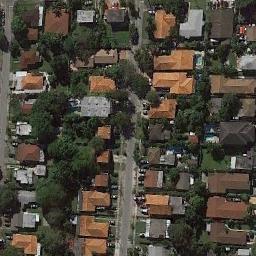
Label: residential